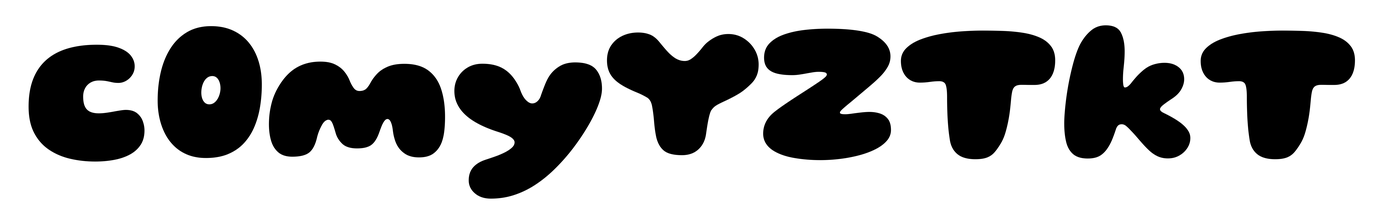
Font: Gluten_Black